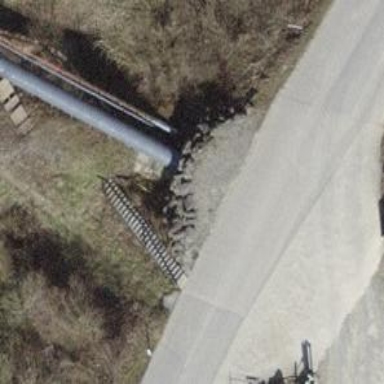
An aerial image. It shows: There is tunnel.